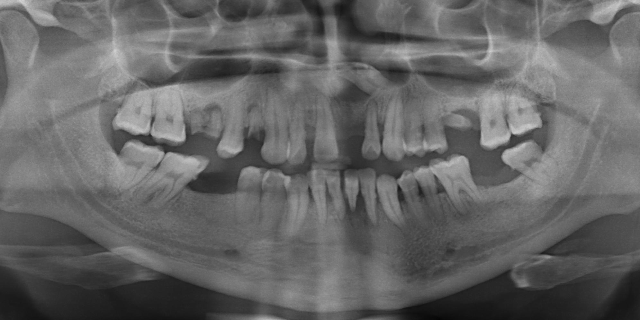
adult